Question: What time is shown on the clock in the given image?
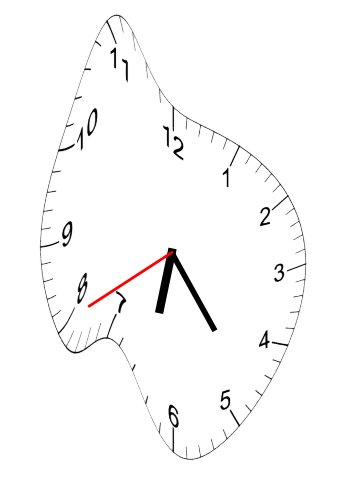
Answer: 06:23:40